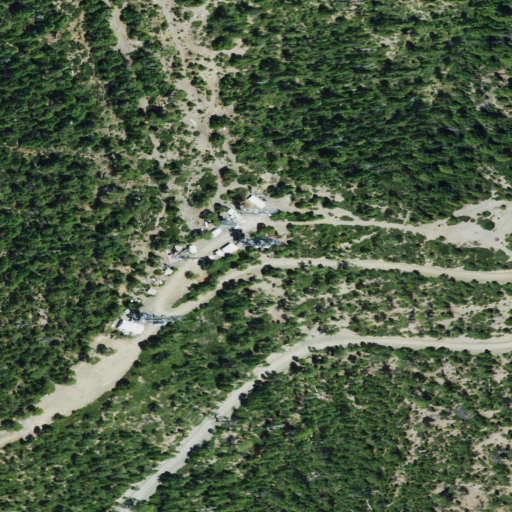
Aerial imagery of mountain in California named Horse Mountain containing evergreen forest, low intensity development, shrub, mixed forest, medium intensity development, and open development